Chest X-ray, AP view. Patient: 36 years old, sex M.
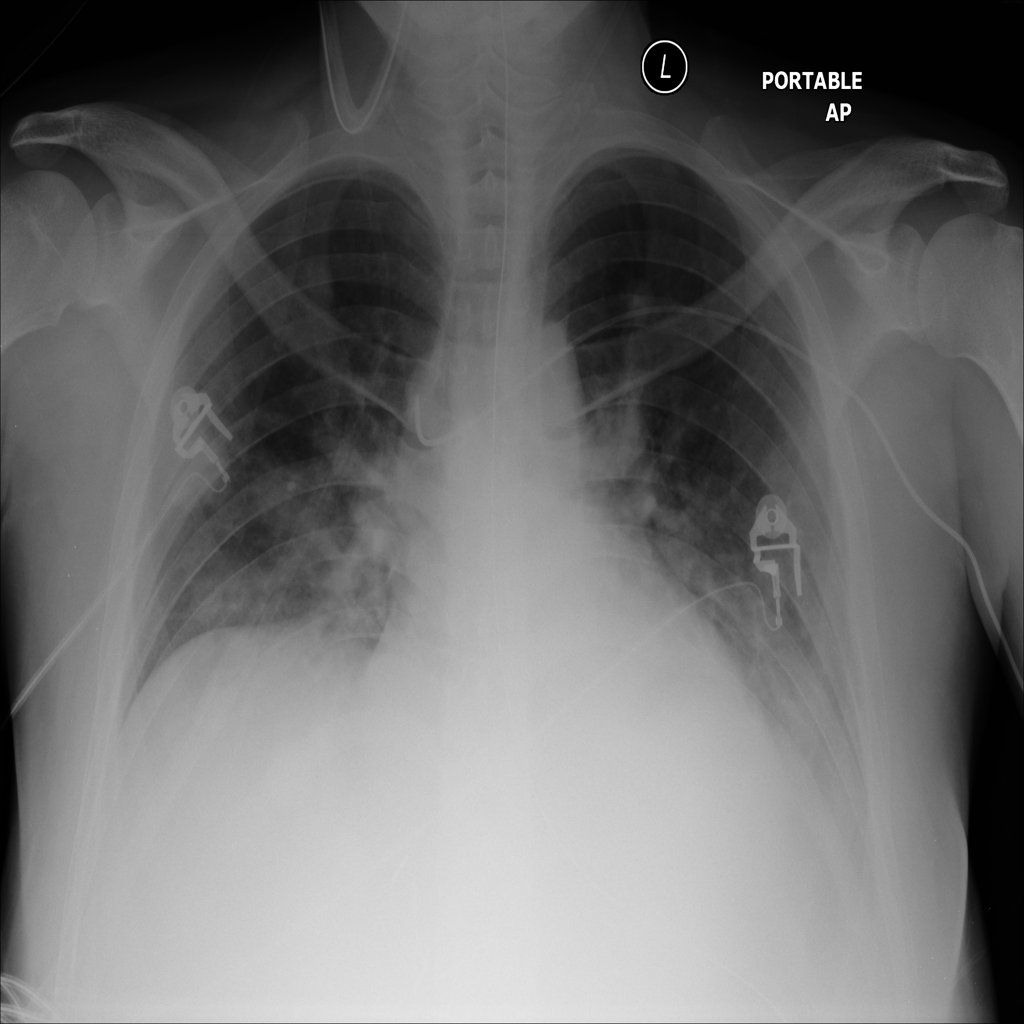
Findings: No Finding